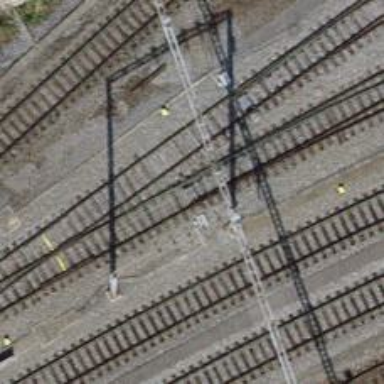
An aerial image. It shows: Railway switch.